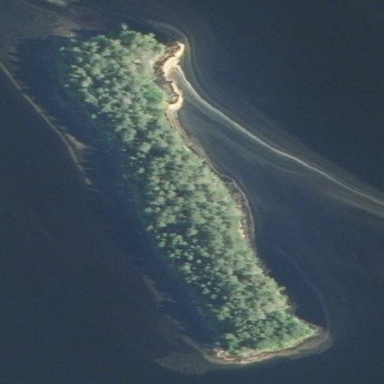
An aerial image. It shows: Islet.